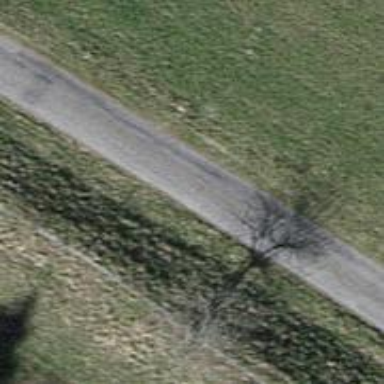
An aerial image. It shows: Unclassified road.